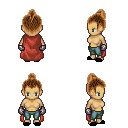
a pixel art fantasy rpg character, female body template, human, tanned skin, maroon cape, teal pants, brown short topknot hairstyle, metal gloves, black slippers, four views (front, back, left, right), 2x2 character sprite sheet, small pixel art, hard edges, no anti-aliasing